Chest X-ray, AP view. Patient: 53 years old, sex F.
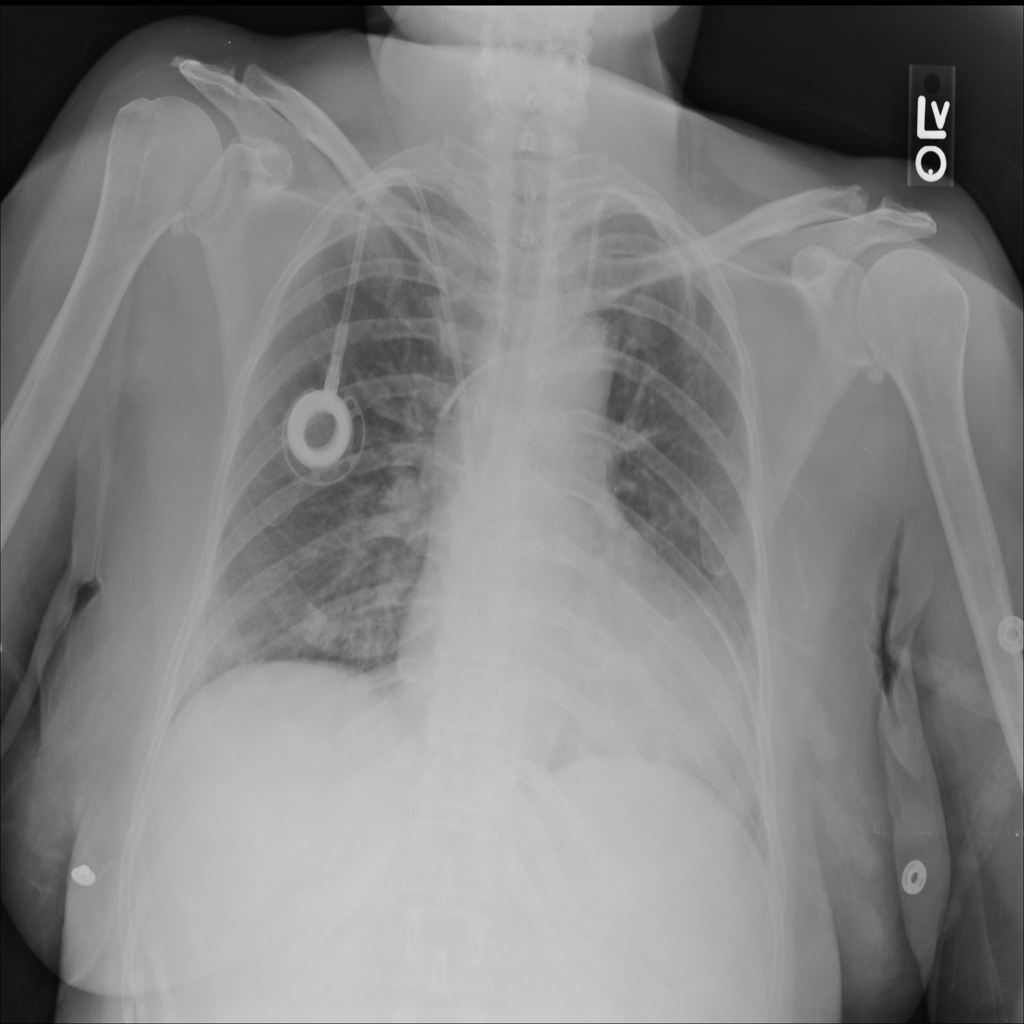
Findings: Atelectasis